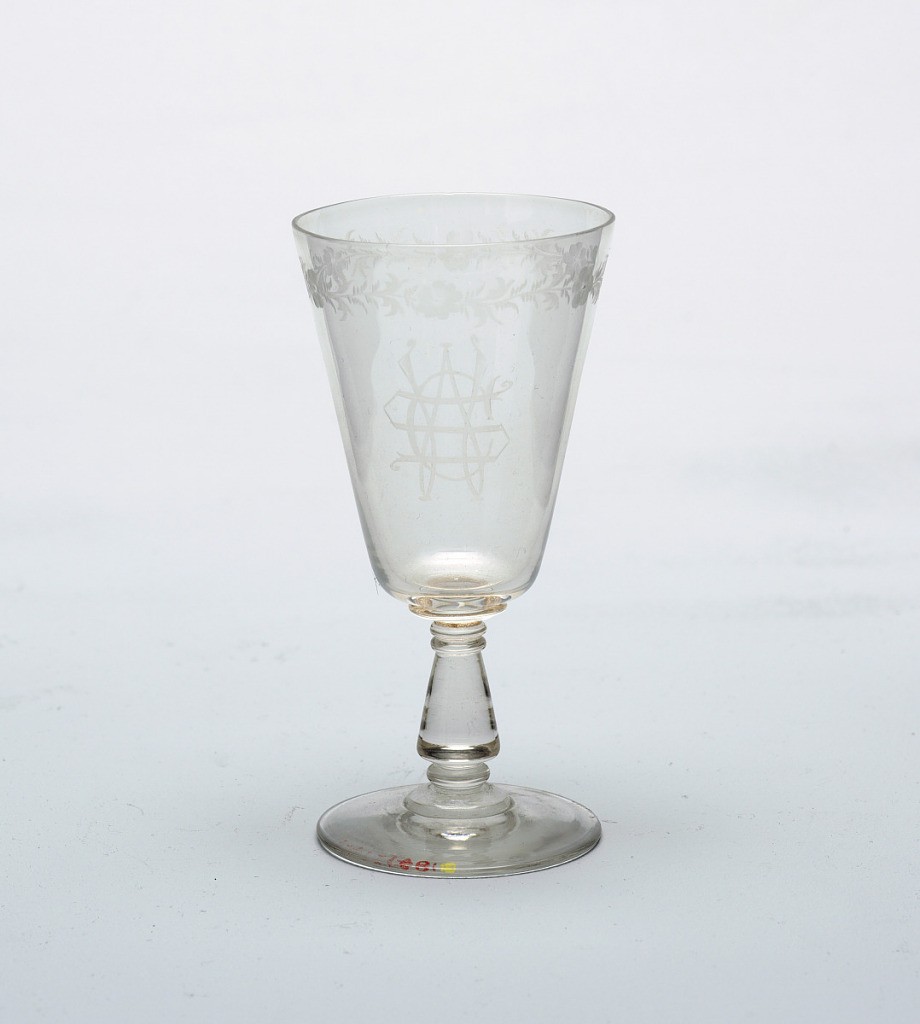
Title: Wine glass
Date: ca. 1880
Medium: Glass
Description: Slightly domed foot with baluster-shaped stem supporst straight-flaring bowl. Etched decoration, heightened by engraving. Floral wreath around top, and monogram W.C.S. (order (?) ) on side.